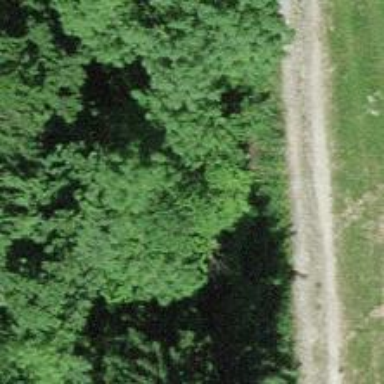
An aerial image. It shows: View of pole with roofed pipeline marker.